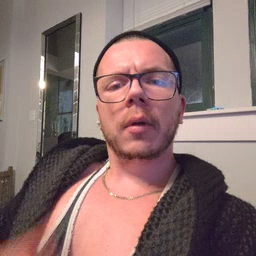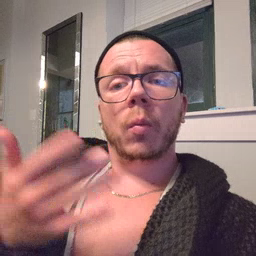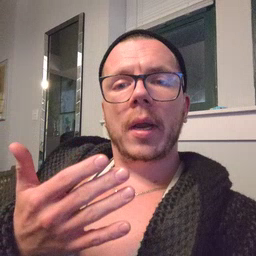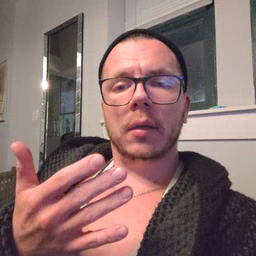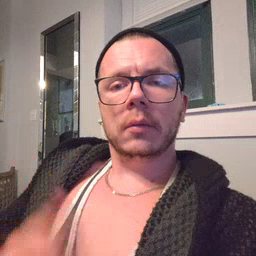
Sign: wait